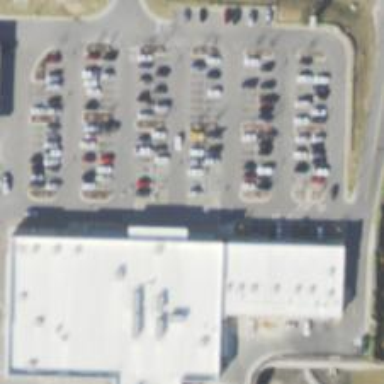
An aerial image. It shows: Parking space is available.